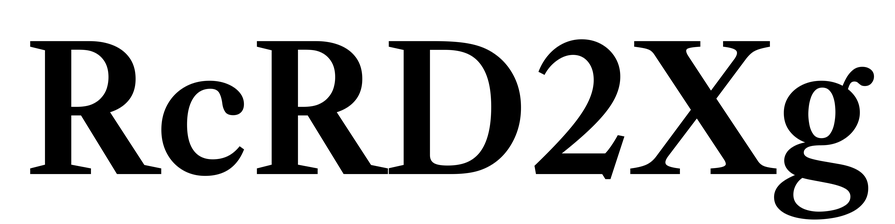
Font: LibreCaslonText_SemiBold